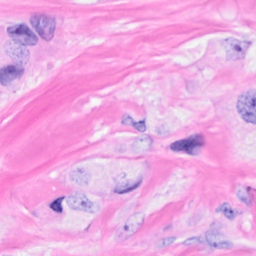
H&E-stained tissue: Breast